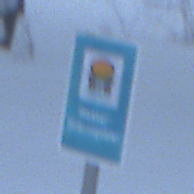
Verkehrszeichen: Wasserschutzgebiet
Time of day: Midday
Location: Outdoor (Nature)
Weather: Overcast
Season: Winter
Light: Natural